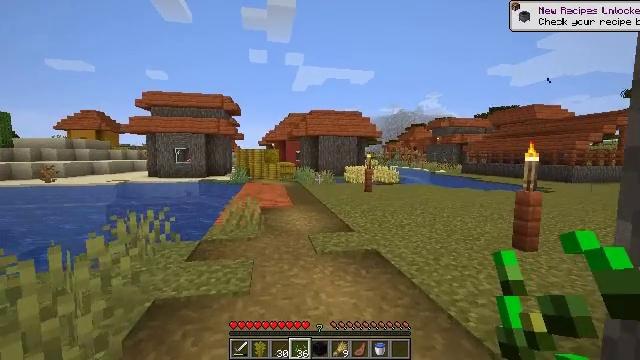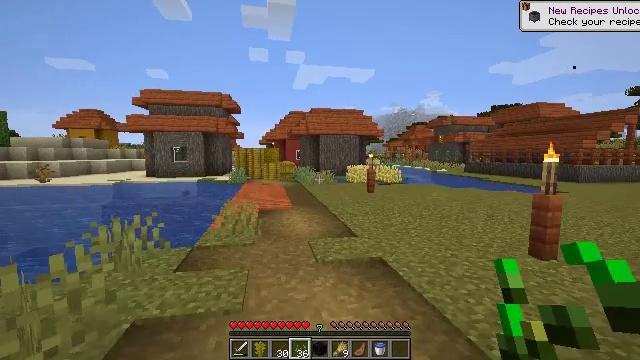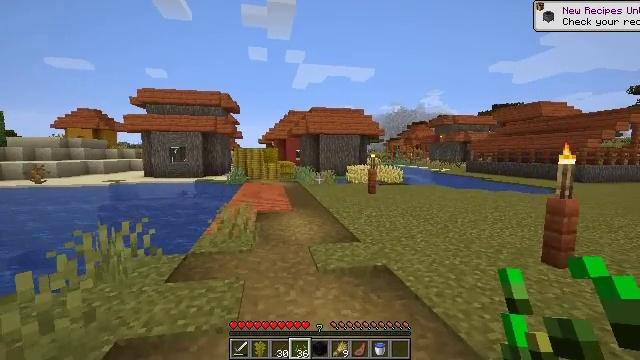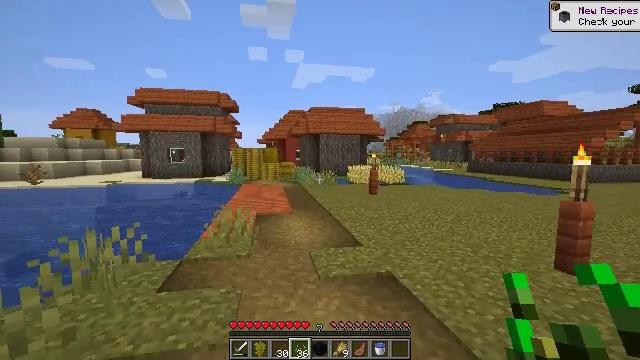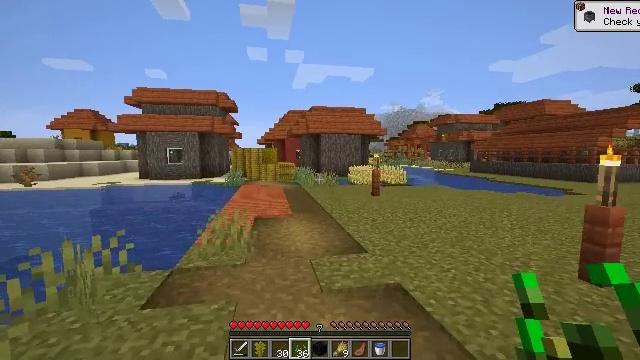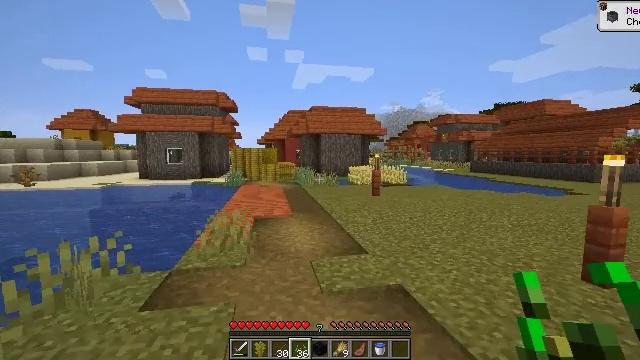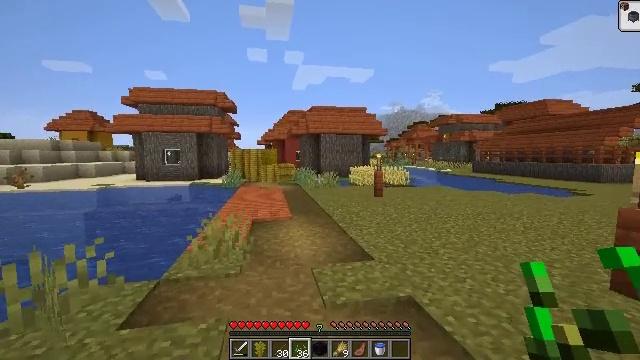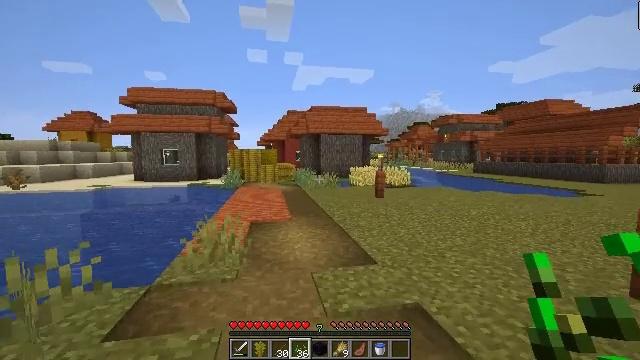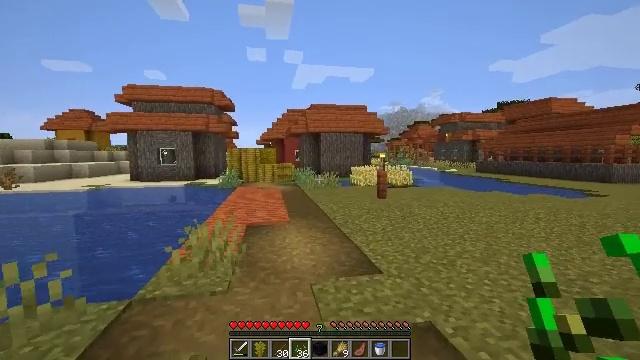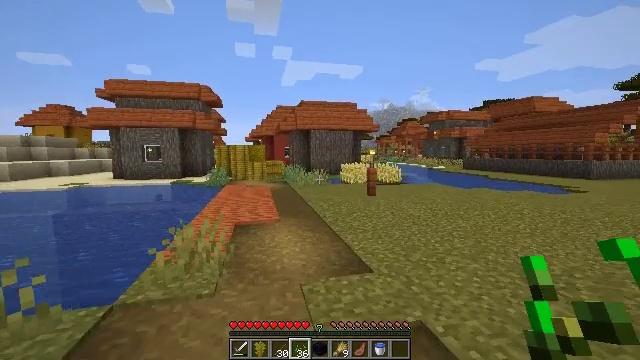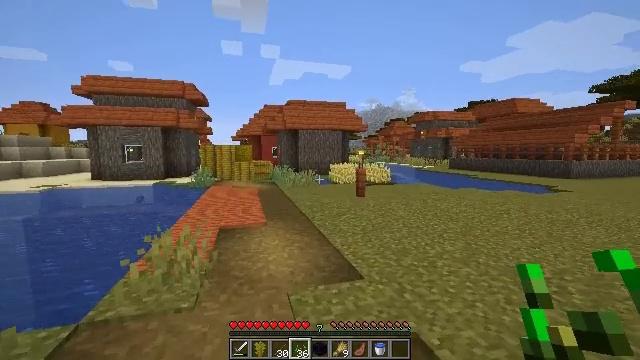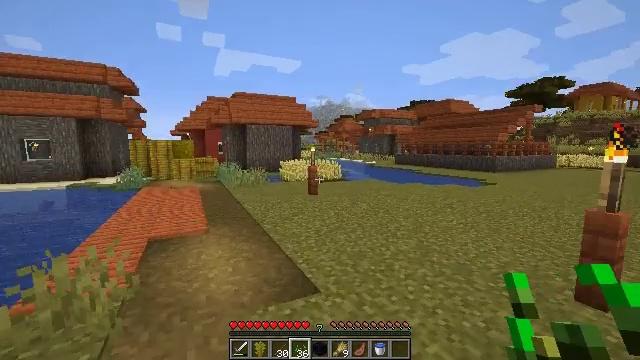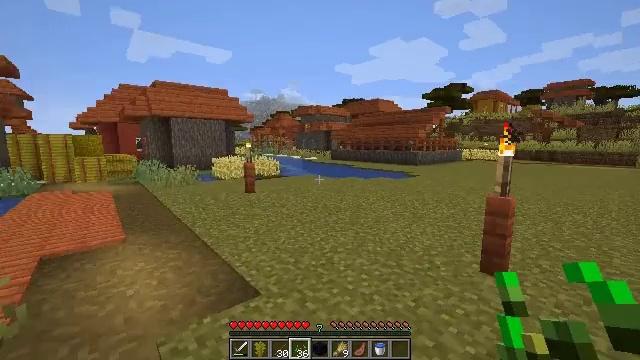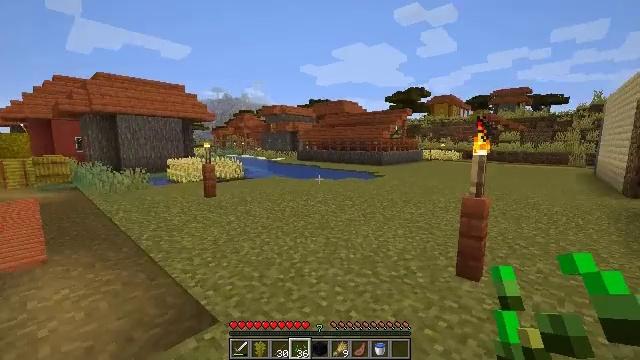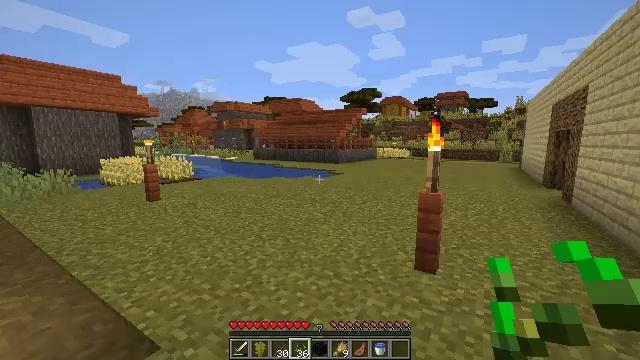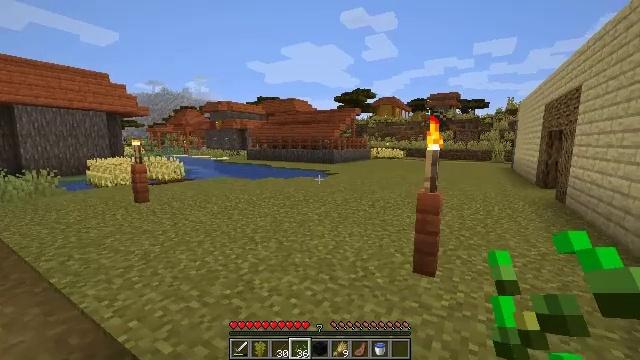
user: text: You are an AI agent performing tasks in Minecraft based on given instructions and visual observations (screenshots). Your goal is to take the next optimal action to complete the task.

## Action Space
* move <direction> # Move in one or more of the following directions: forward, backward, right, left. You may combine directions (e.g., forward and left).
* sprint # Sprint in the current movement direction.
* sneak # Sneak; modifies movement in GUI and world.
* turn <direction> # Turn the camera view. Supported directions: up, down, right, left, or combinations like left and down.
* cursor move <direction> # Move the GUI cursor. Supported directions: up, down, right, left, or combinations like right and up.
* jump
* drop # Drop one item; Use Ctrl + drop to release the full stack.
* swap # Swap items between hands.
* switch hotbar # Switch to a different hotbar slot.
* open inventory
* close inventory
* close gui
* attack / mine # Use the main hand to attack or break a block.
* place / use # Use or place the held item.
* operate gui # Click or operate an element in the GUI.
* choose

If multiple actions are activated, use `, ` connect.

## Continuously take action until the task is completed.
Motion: motion action
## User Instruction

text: Get the fletching table back into the inventory.
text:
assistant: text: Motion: move forward
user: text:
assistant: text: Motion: move forward
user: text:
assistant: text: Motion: move forward
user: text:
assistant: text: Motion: move forward
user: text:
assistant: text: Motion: move forward
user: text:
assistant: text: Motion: move forward
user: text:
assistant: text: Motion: move forward
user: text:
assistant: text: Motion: move forward
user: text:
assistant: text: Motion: move forward, turn right
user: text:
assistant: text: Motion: move forward, turn right
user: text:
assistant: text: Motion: move forward, turn right
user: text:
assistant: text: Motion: move forward, turn right
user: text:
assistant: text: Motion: move forward, turn right
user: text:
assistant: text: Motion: move forward, turn right
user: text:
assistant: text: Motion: move forward, turn right
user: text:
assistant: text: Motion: move forward, turn right
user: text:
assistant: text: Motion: move forward, turn right
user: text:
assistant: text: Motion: move forward
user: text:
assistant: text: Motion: move forward
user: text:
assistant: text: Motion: move forward
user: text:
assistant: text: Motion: move forward
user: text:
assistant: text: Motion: move forward
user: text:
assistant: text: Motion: move forward
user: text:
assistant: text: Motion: move forward
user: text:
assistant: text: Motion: move forward
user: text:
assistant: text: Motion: move forward
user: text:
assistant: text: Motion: move forward
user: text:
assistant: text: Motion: move forward
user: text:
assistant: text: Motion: move forward
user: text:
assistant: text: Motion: move forward